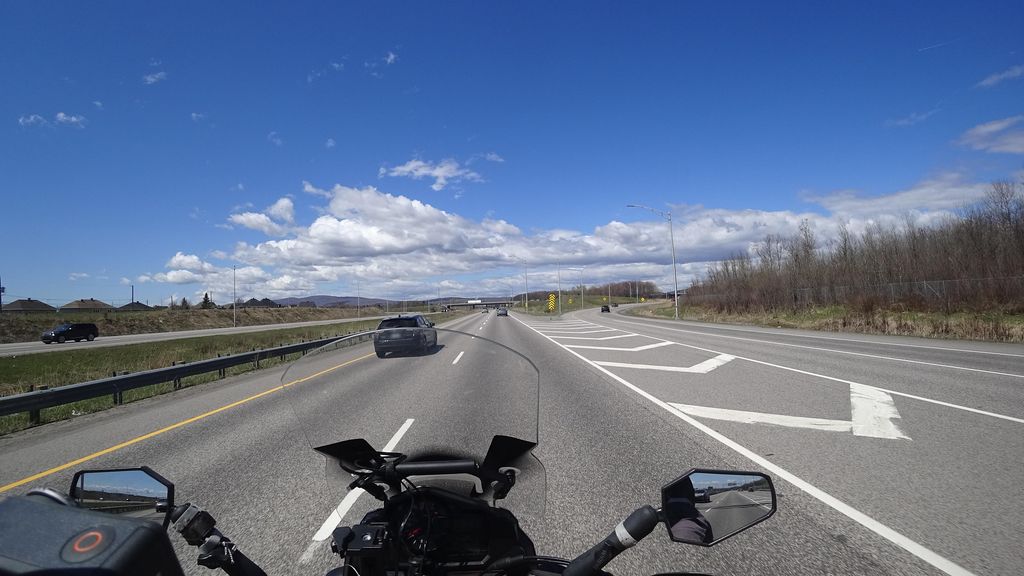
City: quebec_city